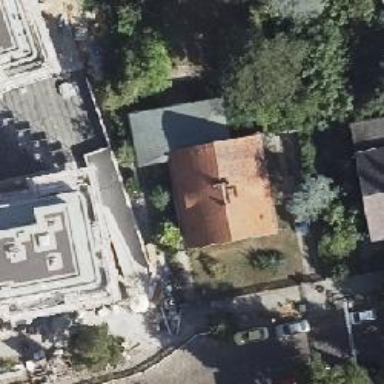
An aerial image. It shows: Detached building.